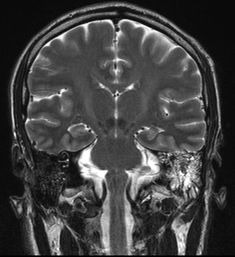
Label: notumor